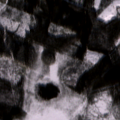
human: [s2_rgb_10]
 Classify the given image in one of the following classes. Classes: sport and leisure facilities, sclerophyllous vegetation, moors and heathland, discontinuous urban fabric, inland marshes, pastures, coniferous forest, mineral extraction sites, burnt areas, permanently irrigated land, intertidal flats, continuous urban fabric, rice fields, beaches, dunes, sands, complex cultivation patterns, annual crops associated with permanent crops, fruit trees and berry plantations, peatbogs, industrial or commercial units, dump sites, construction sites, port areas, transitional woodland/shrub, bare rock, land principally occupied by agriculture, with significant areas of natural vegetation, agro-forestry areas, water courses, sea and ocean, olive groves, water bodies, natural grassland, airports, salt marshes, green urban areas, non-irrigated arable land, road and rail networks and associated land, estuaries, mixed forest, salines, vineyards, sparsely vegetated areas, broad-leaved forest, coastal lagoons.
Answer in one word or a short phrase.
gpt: coniferous forest, mixed forest, transitional woodland/shrub